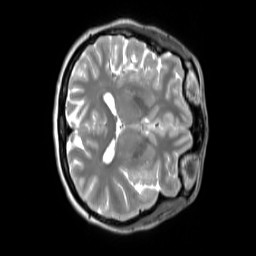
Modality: T2w
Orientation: axial
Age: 34
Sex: female
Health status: ill
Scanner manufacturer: siemens
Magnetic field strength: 3 T
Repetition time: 2.8 s
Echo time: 0.326 s